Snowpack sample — Buffalo Mountain, Silverthorne, Colorado, USA (1/25/25, 10:11 AM MST)
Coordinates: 39.6222, -106.1139
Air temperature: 22 °F
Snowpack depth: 110 cm
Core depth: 30 cm
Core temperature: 42.8 °F
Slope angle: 12°, slope face: 102°
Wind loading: high
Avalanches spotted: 0
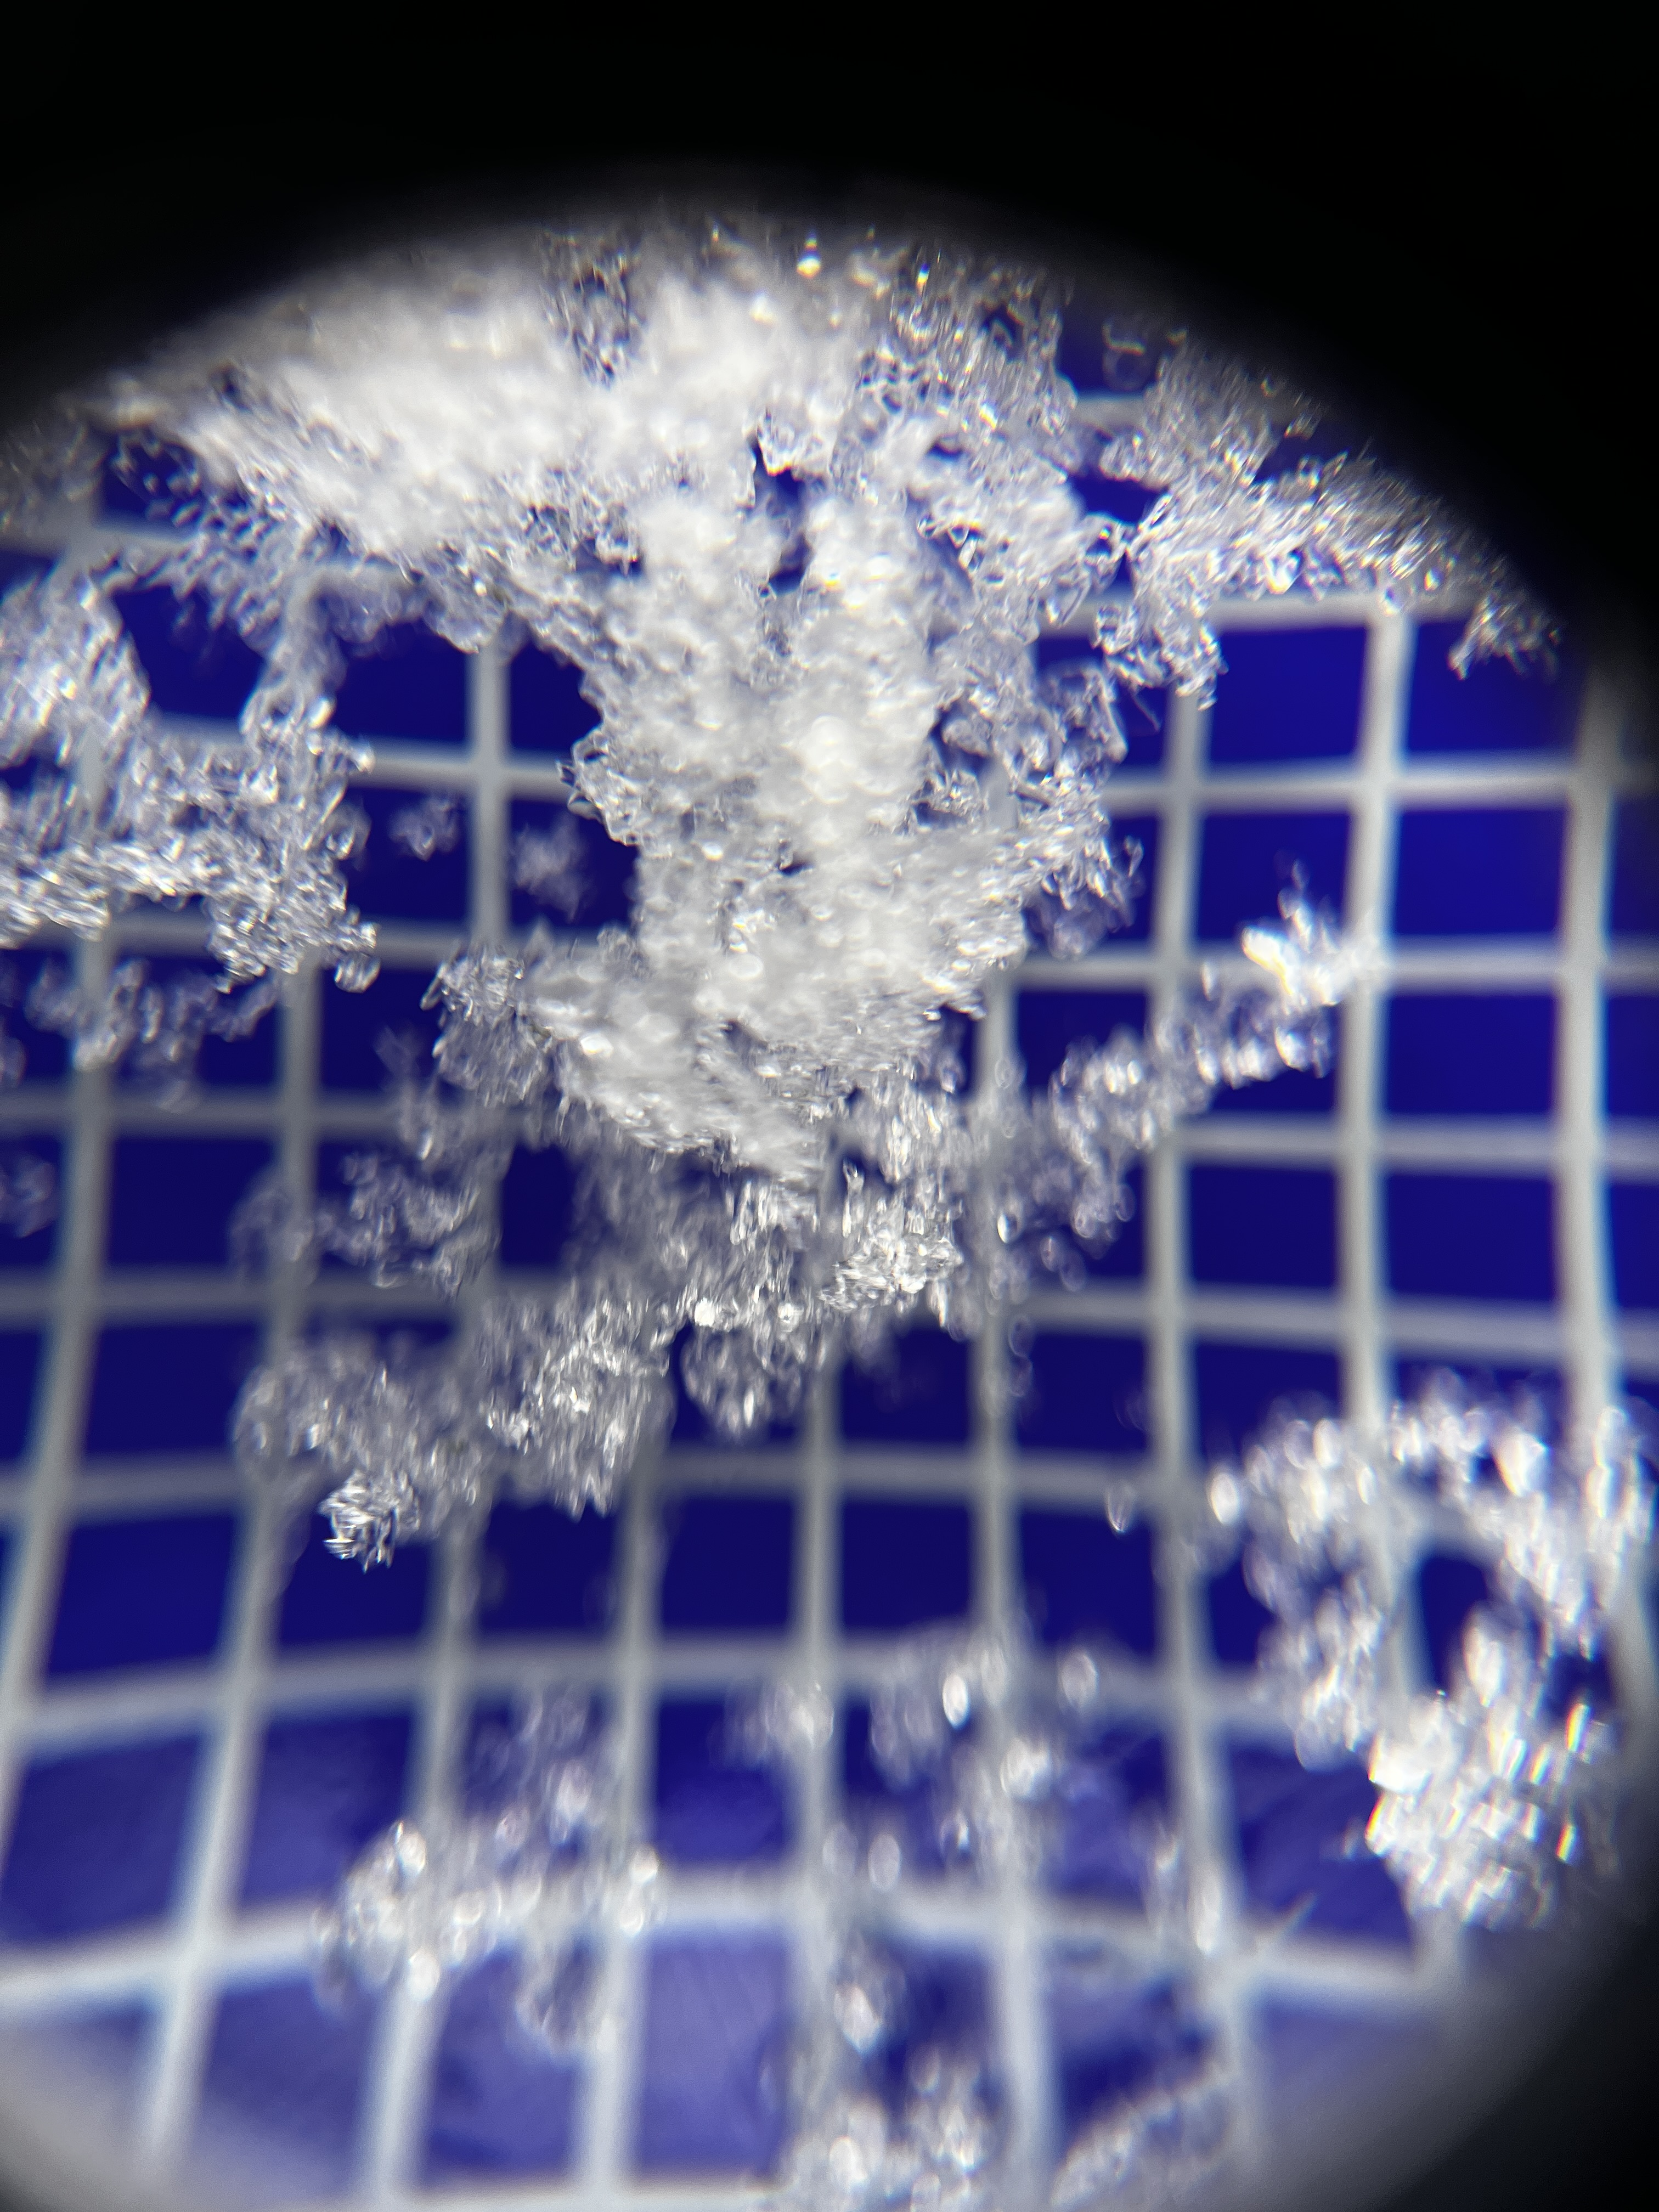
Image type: magnified_profile
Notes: No avalanches nearby, collected on the outskirts of a fire break 15 meters from the treeline, on way to Buffalo and Red Mountain